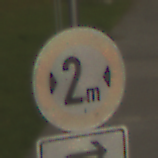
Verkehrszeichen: TatsaechlicheBreite2
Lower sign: RichtungsangabeDurchPfeile5
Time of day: SunriseSunset
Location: Outdoor (Special)
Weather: Clear
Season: NotSpecified
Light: Natural